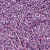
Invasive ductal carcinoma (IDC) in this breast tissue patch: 1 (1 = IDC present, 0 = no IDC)